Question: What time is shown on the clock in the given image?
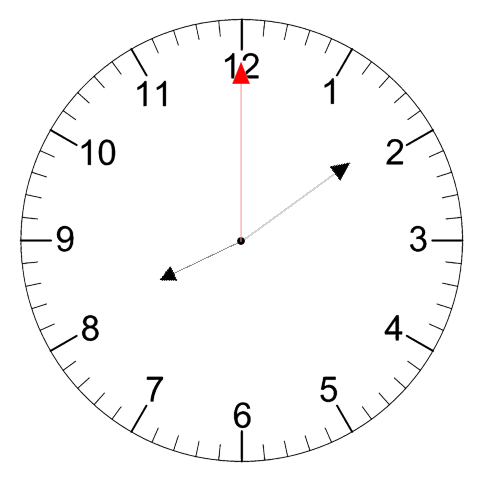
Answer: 08:09:00